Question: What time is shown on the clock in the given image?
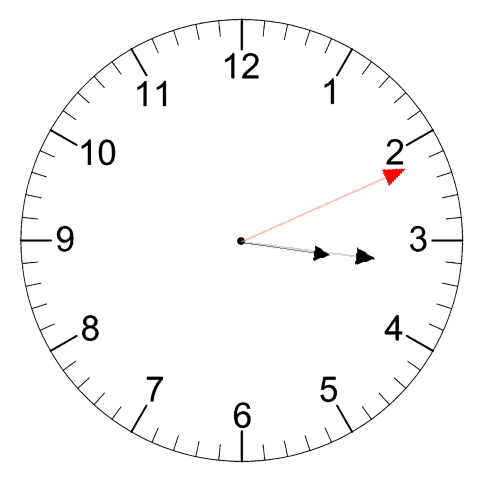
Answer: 03:16:11